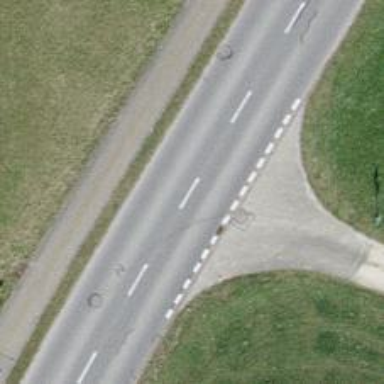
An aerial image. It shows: Tertiary road with asphalt surface. There is track for cyclists on the left side.